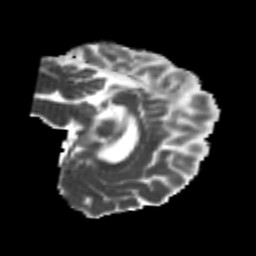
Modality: MD
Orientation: sagittal
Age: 26
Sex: female
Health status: healthy
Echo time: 0.074 s